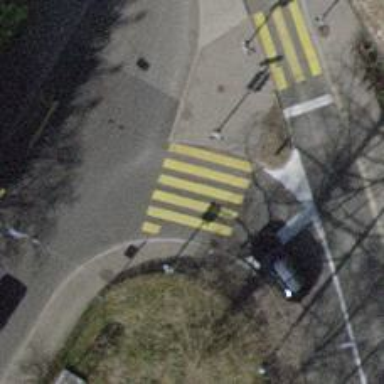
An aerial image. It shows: Road with traffic signals and zebra crossing with traffic signals.